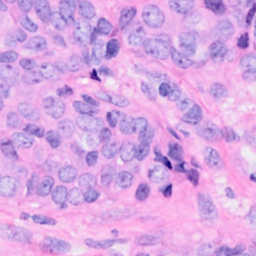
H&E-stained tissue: Breast